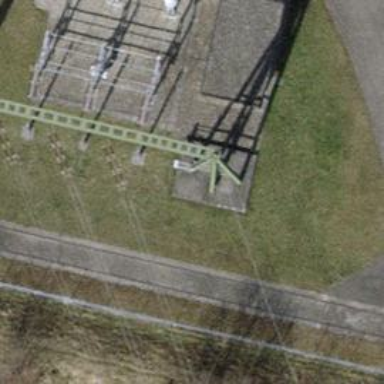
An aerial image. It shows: Insulator used in power equipment.